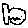
Label: fish